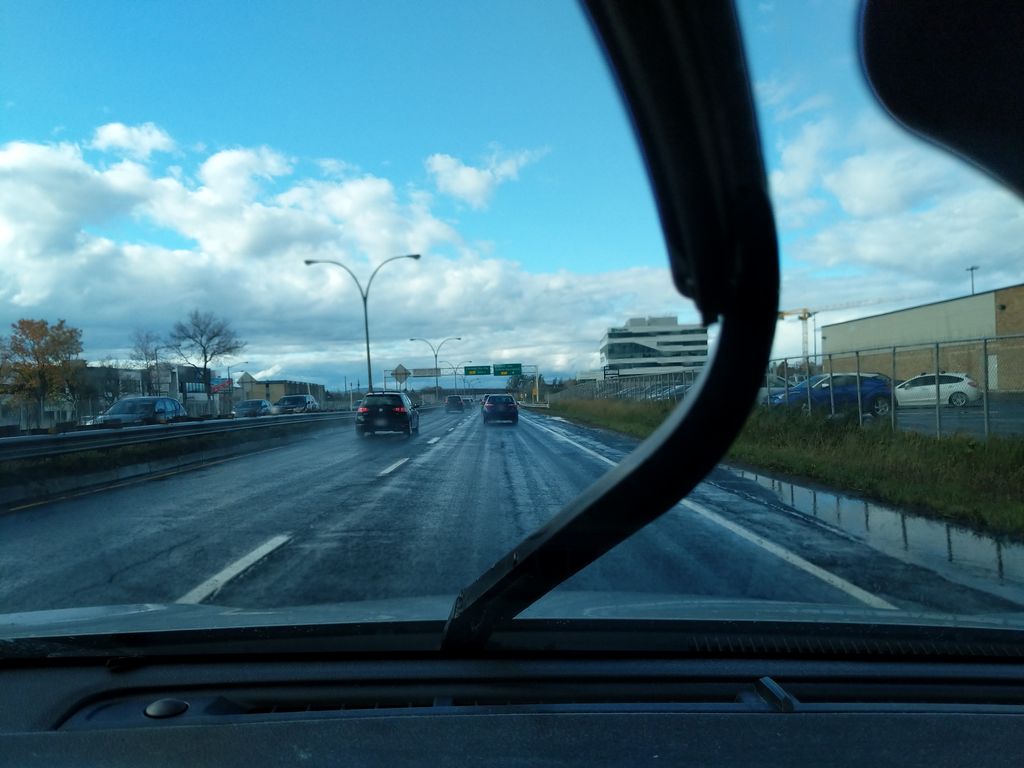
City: quebec_city